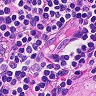
Metastatic tissue present: no